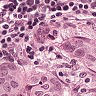
Metastatic tissue present: yes